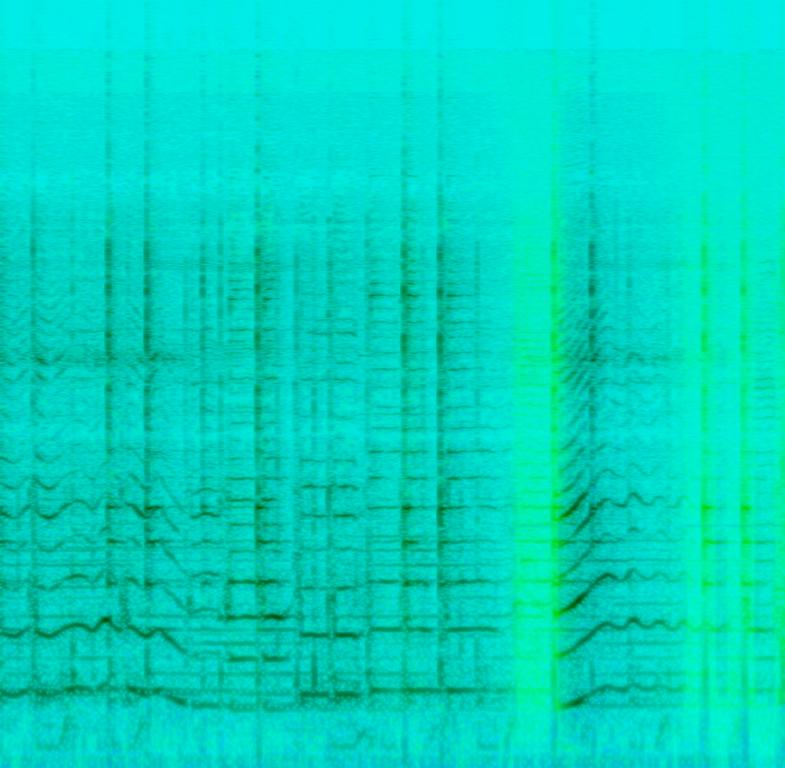
In this recording we hear two main instruments - the sitar and the tabla. The sitar player plays some simple and slow licks, in an emotive way. The tabla player plays a simple rhythm to support the sitar. The recording is an old recording - and this is a vintage south asian music piece.